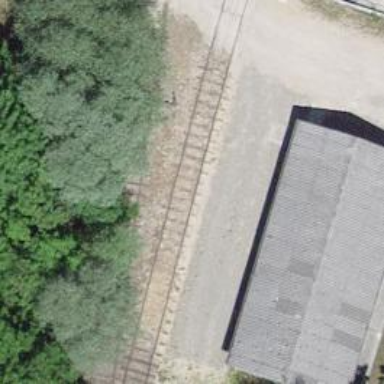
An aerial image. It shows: Railway switch.